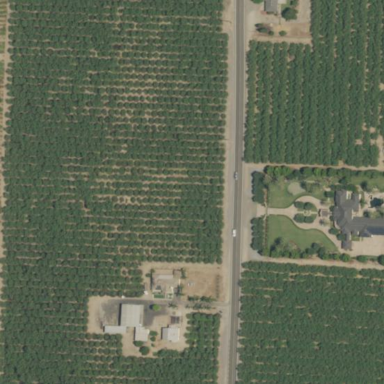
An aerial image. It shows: Orchard filled with peach trees.